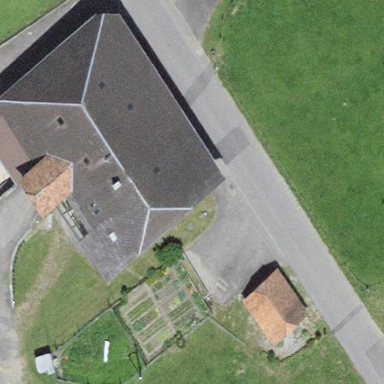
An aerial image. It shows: Farm building.